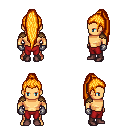
a pixel art fantasy rpg character, male body template, human, tanned skin, leather shoulder armor, red pants, light blonde extra-long topknot hairstyle, metal gloves, maroon shoes, four views (front, back, left, right), 2x2 character sprite sheet, small pixel art, hard edges, no anti-aliasing